Interaction volume radius: 5 \u00c5
Interaction volume height: 30 \u00c5
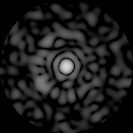
Disorder parameter: 0.8001